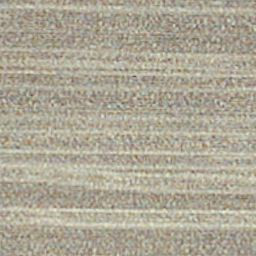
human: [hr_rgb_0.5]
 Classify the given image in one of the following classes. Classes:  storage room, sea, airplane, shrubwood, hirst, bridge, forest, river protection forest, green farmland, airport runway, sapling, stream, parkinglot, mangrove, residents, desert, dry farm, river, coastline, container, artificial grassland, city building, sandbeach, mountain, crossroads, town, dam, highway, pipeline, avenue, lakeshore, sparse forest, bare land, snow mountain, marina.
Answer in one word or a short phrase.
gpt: dry farm